八年级 · 代数
由电源、开关、滑动变阻器及若干导线组成的串联电路中,已知电源电压为定值,闭合开关后,改变滑动变阻器的阻值$R$(始终保持$R>0$),发现通过滑动变阻器的电流$I$与滑动变阻器的电阻$R$成反比例函数关系,它的图象如图所示,若使得通过滑动变阻器的电流不超过$4A$,则滑动变阻器阻值的范围是$Rgeqslant2$
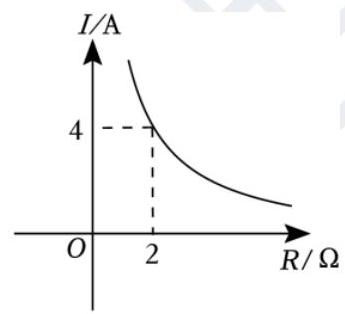
答案: 设反比例函数解析式为$I=frac{U}{R}$,将点$(2,4)$代入,求得百分率函数解析式为$I=frac{8}{R}$;解不等式即可得到结论.【解析】解：设反比例函数解析式为$I=frac{U}{R}$,将点$(2,4)$代入,得$U=8$,故百分率函数解析式为$I=frac{8}{R}$;$because$电流不超过4安培,则$frac{8}{{R}}leqslant4$,$thereforeRgeqslant2$,故滑动变阻器阻值的范围是$Rgeqslant2$.故答案为:$Rgeqslant2$.【点睛】本题考查了反比例函数的应用,正确地求出反比例函数的解析式是解题的关键.